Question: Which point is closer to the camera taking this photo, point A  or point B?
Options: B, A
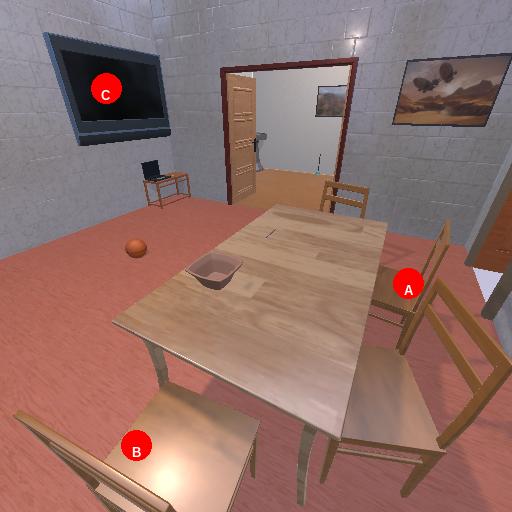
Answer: B